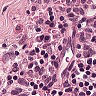
Metastatic tissue present: no